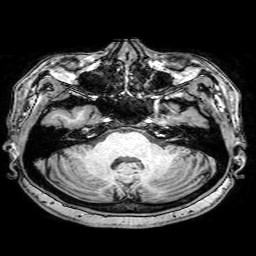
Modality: T1w
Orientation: coronal
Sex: female
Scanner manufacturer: philips
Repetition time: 0.008269 s
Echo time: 0.00383 s